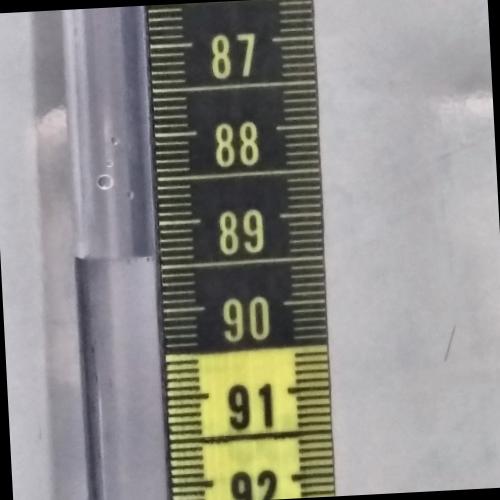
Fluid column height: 89.4 cm